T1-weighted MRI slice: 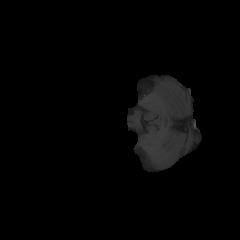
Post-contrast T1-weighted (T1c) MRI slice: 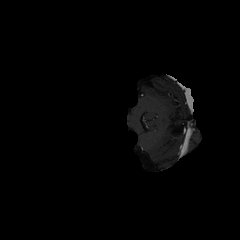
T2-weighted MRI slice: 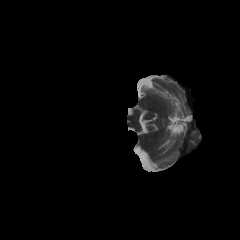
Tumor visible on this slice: no